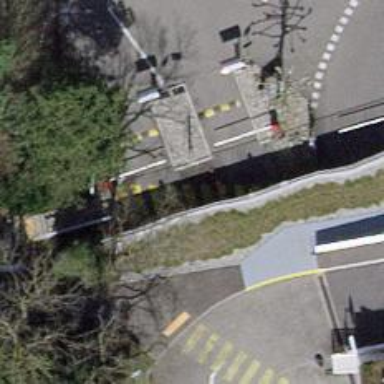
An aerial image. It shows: Lift gate barrier.